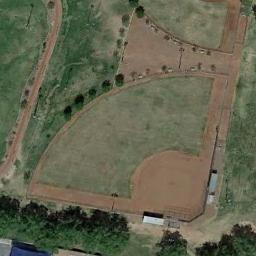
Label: baseball_diamond